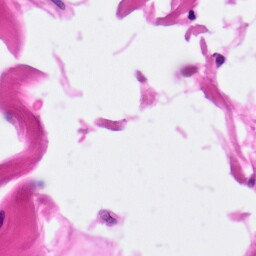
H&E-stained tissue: Pancreatic